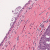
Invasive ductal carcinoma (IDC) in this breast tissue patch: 0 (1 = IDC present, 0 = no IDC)